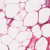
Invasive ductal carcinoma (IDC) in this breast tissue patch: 0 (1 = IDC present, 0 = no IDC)